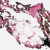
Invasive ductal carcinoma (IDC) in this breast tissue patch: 0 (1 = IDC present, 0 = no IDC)